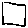
Label: square